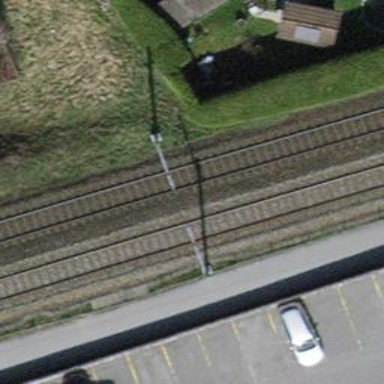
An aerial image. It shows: Railway milestone.